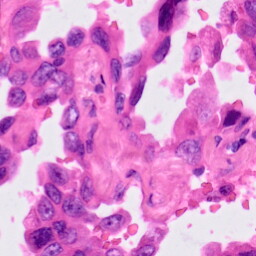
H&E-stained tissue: Lung